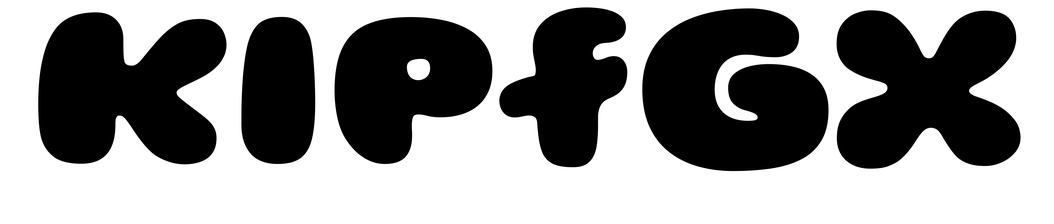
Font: Gluten_Black